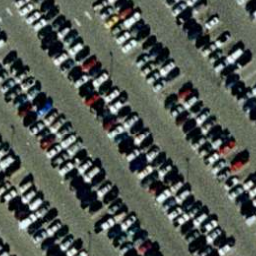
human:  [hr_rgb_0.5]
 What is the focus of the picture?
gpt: parking lot